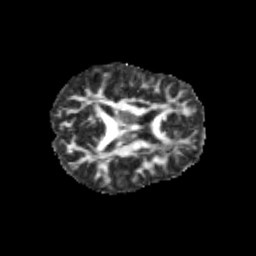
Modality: FA
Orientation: axial
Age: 10
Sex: female
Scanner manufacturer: siemens
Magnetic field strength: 3 T
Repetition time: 3.8 s
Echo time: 0.07 s